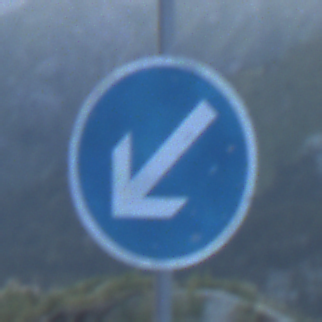
Verkehrszeichen: VorgeschriebeneVorbeifahrtLinks
Umgebung: Outdoor, RoadRail
Tageszeit: SunriseSunset
Wetter: Clear
Licht: Natural
Jahreszeit: NotSpecified
Kontrast: LowContrast